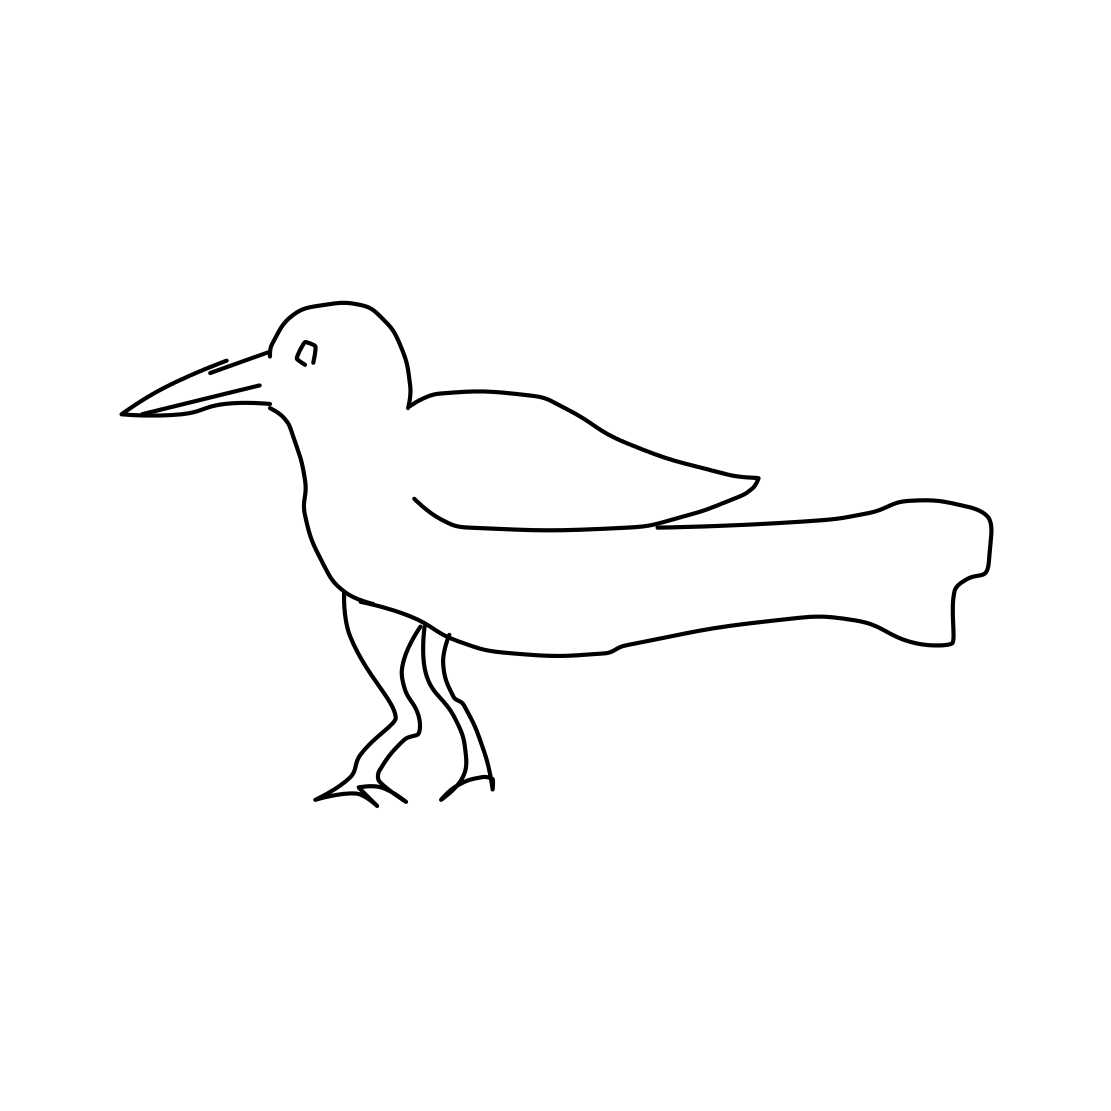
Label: seagull